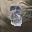
Label: 3